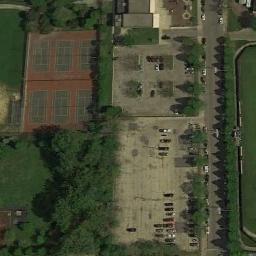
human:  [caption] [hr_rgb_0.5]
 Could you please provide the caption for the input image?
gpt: There are two small unmixed green tennis courts .

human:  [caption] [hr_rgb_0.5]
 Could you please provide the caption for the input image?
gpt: The tennis court is on the grass next to some trees and parking lot .

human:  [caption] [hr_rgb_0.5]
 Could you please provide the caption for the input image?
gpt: There are many trees near the tennis courts .

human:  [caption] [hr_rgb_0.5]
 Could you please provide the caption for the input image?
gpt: Next to the tennis court are trees and parking lots and buildings .

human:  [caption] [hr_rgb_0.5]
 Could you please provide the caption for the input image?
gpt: There are some green trees beside the tennis court .